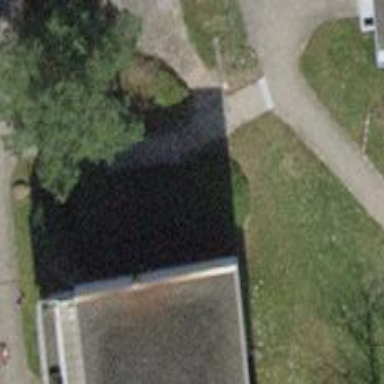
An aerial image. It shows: Road with steps.